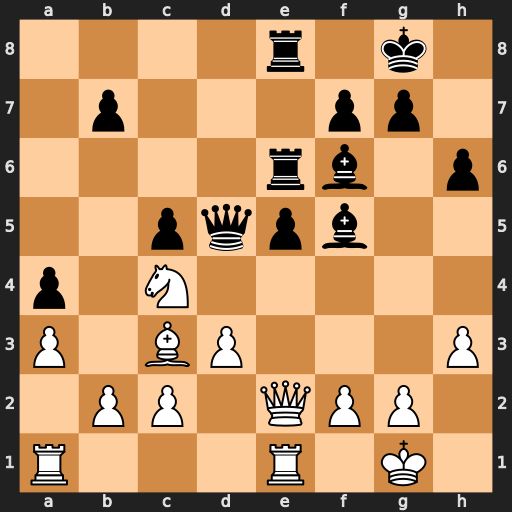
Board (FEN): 4r1k1/1p3pp1/4rb1p/2pqpb2/p1N5/P1BP3P/1PP1QPP1/R3R1K1
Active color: w
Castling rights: -
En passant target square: -
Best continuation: Ne3 Qc6 Nxf5